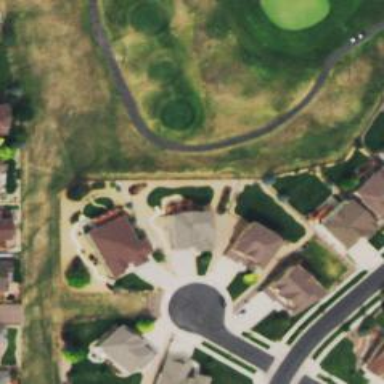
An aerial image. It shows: Service road designated as golf cart path.